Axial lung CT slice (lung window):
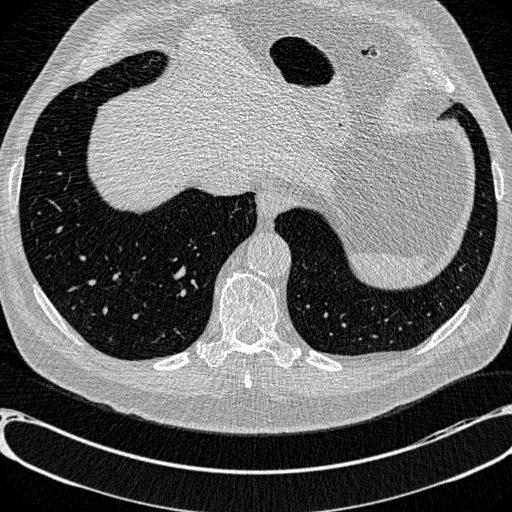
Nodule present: no